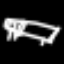
Label: bed